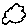
Label: cloud